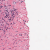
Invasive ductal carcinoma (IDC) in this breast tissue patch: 1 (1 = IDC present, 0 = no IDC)